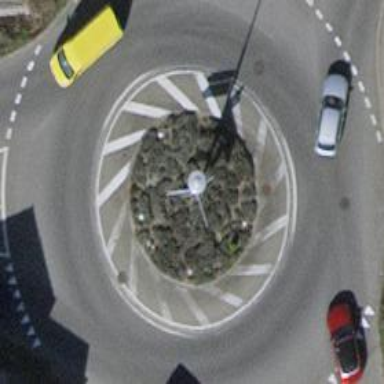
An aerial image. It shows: Secondary road with asphalt surface leading to roundabout junction.